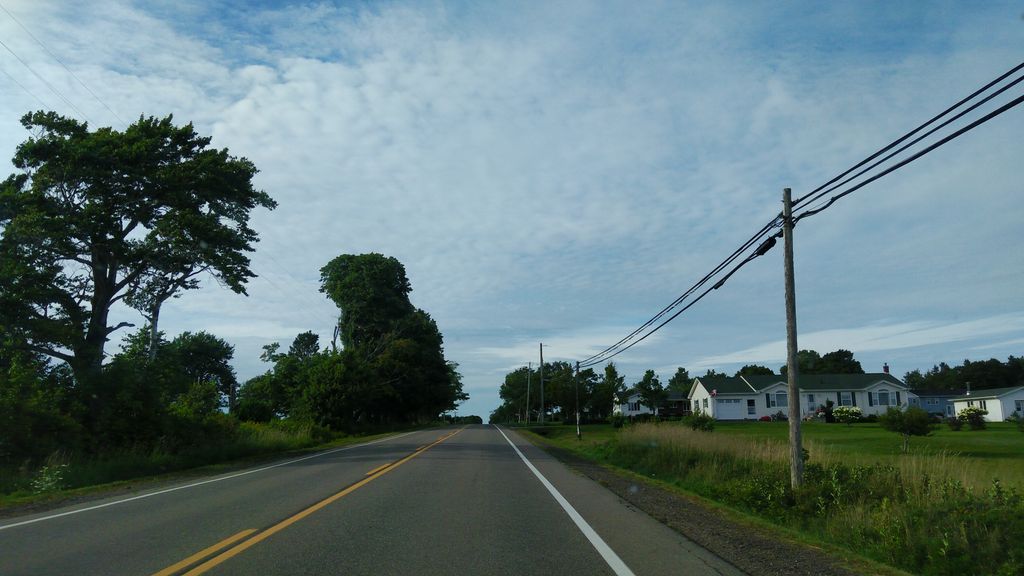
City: charlottetown